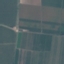
Land use / land cover class: PermanentCrop